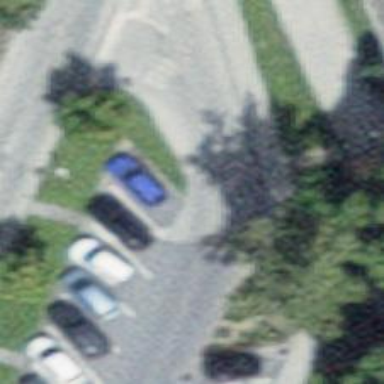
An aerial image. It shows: Road serving as parking aisle.